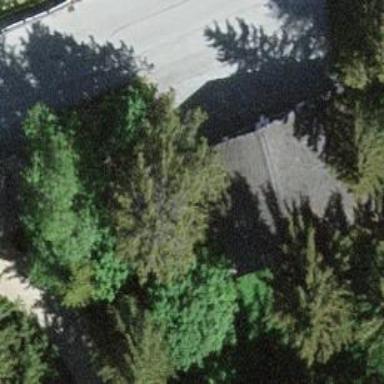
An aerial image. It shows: House located near power substation.